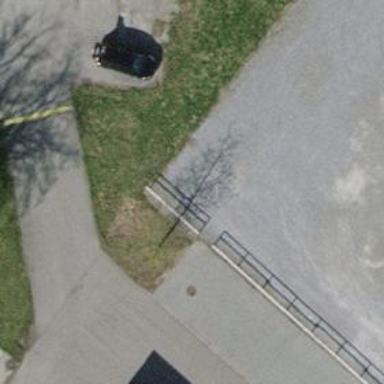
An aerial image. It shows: Entrance with barrier.